Fundus camera: zeiss
Shooting center: midpoint
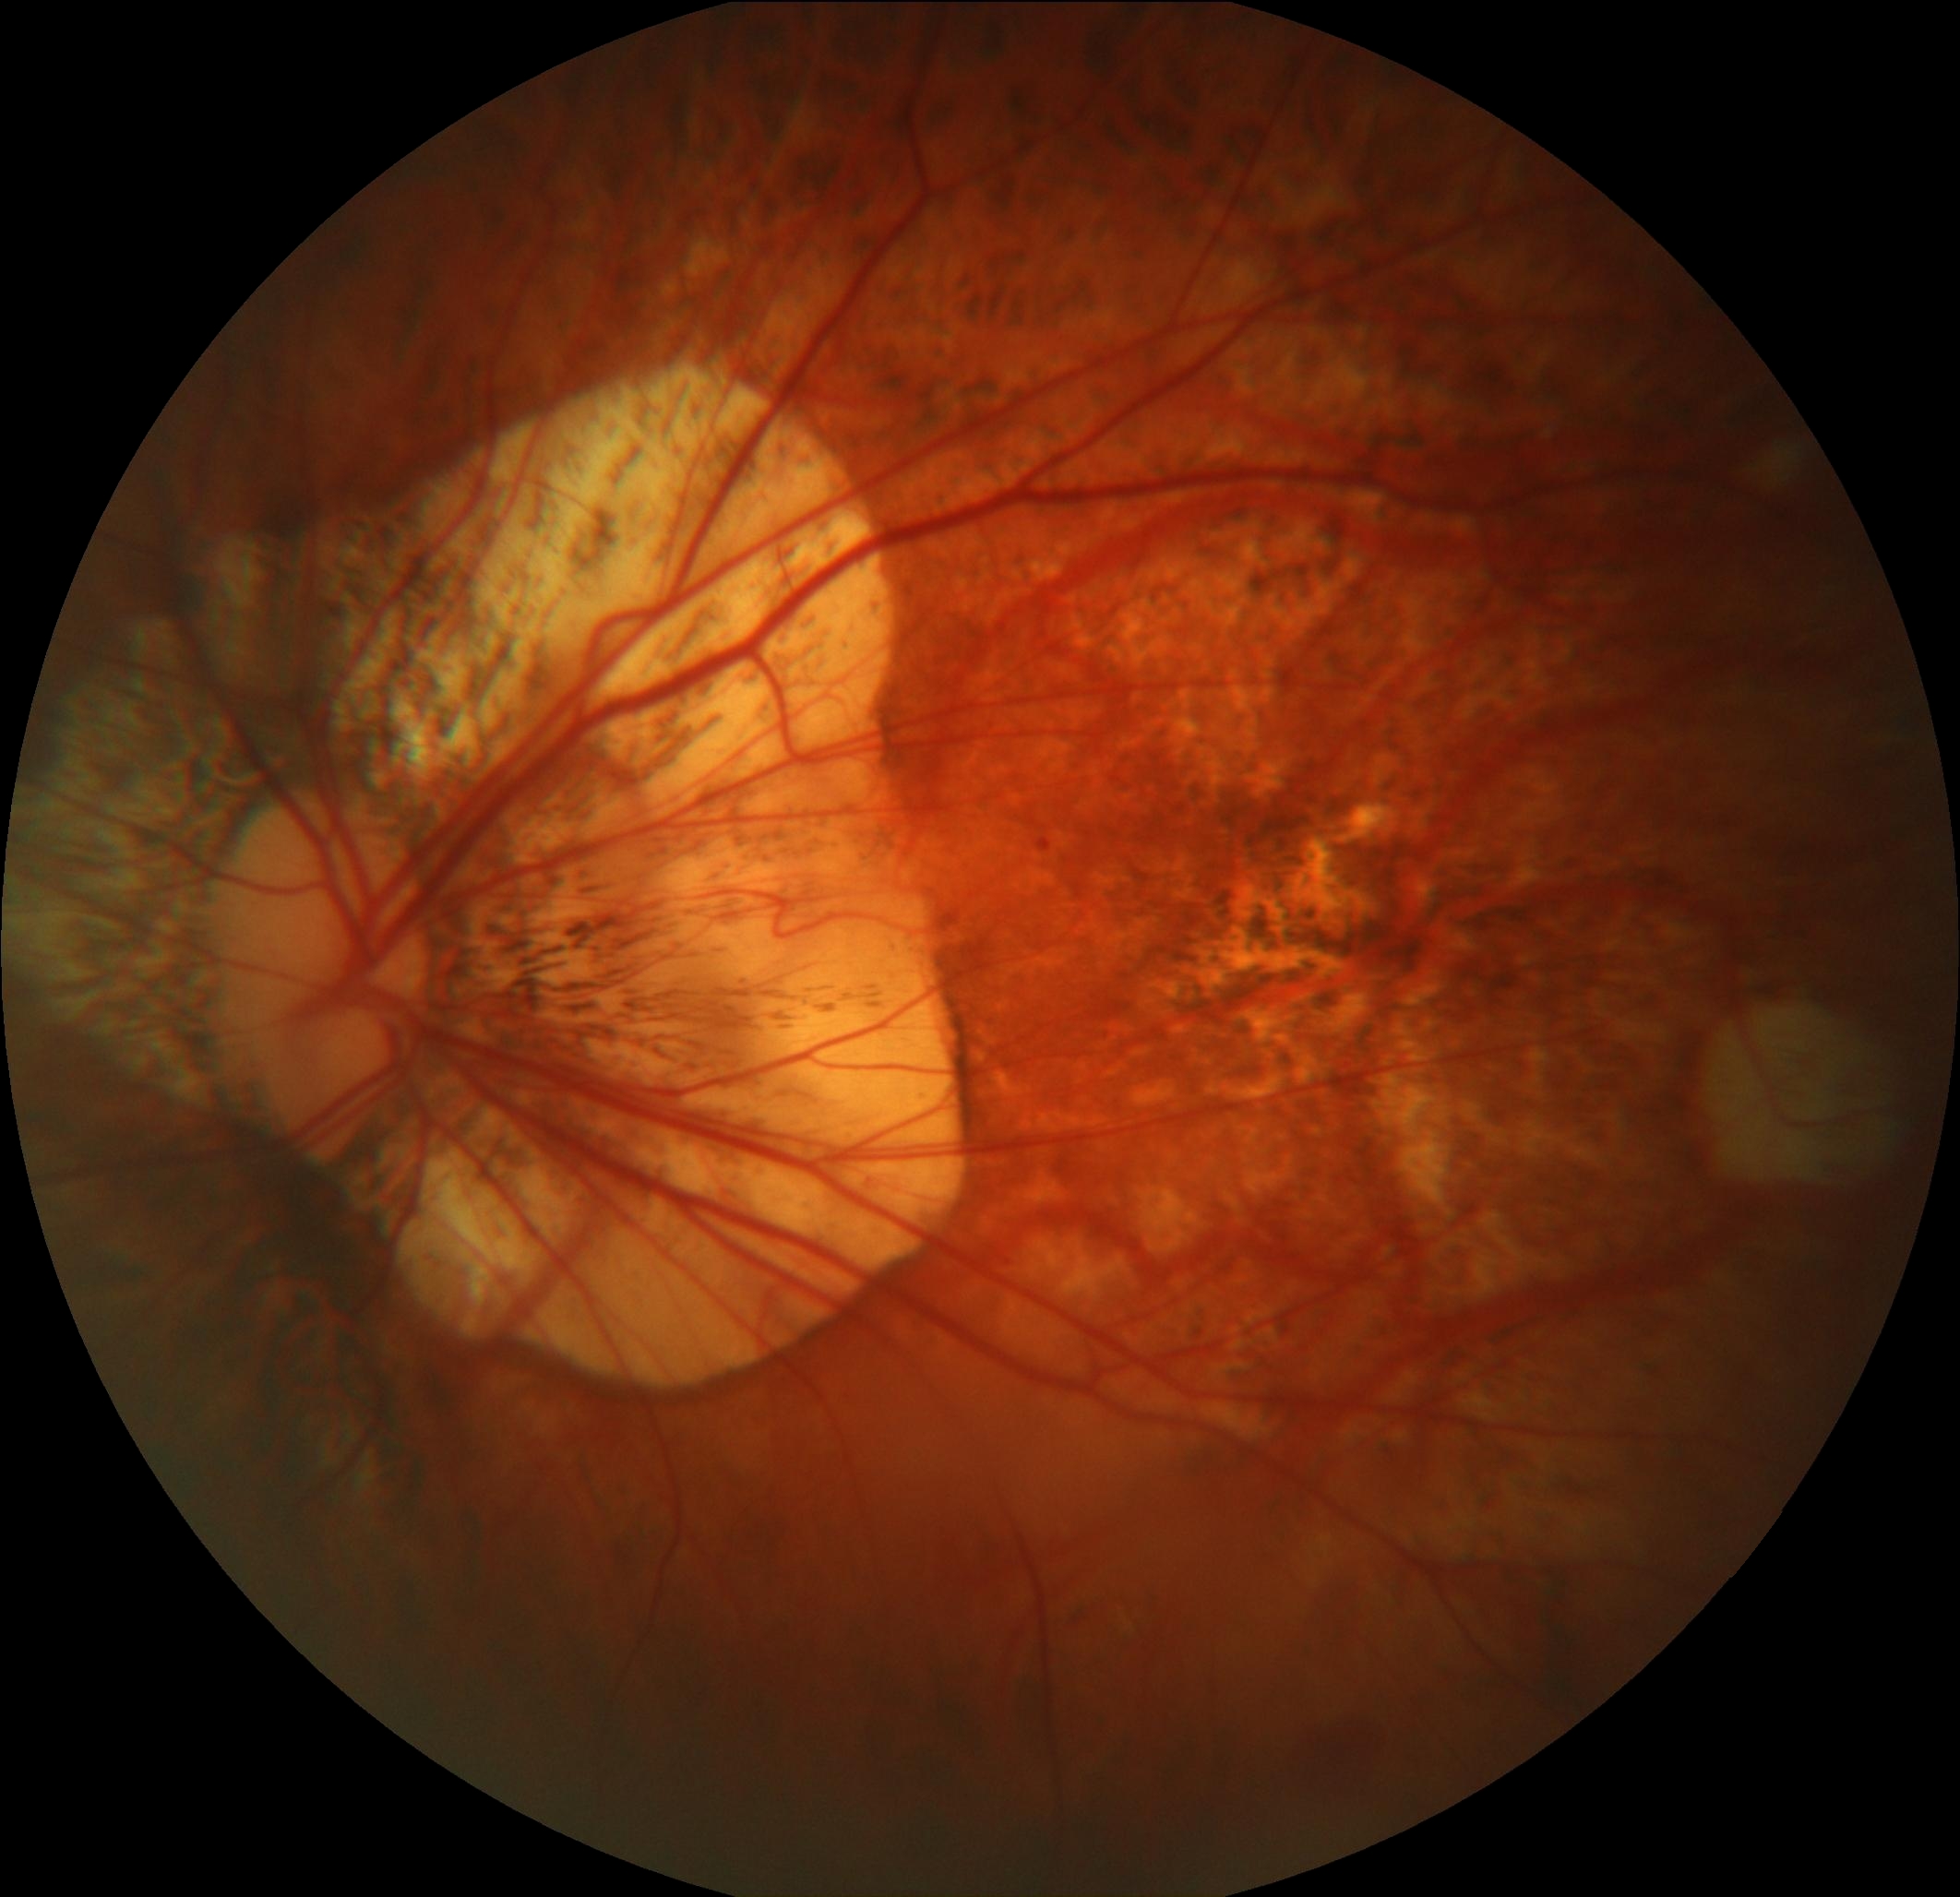
Pathologic myopia: yes
Patchy retinal atrophy: present
Retinal detachment: absent